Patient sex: M
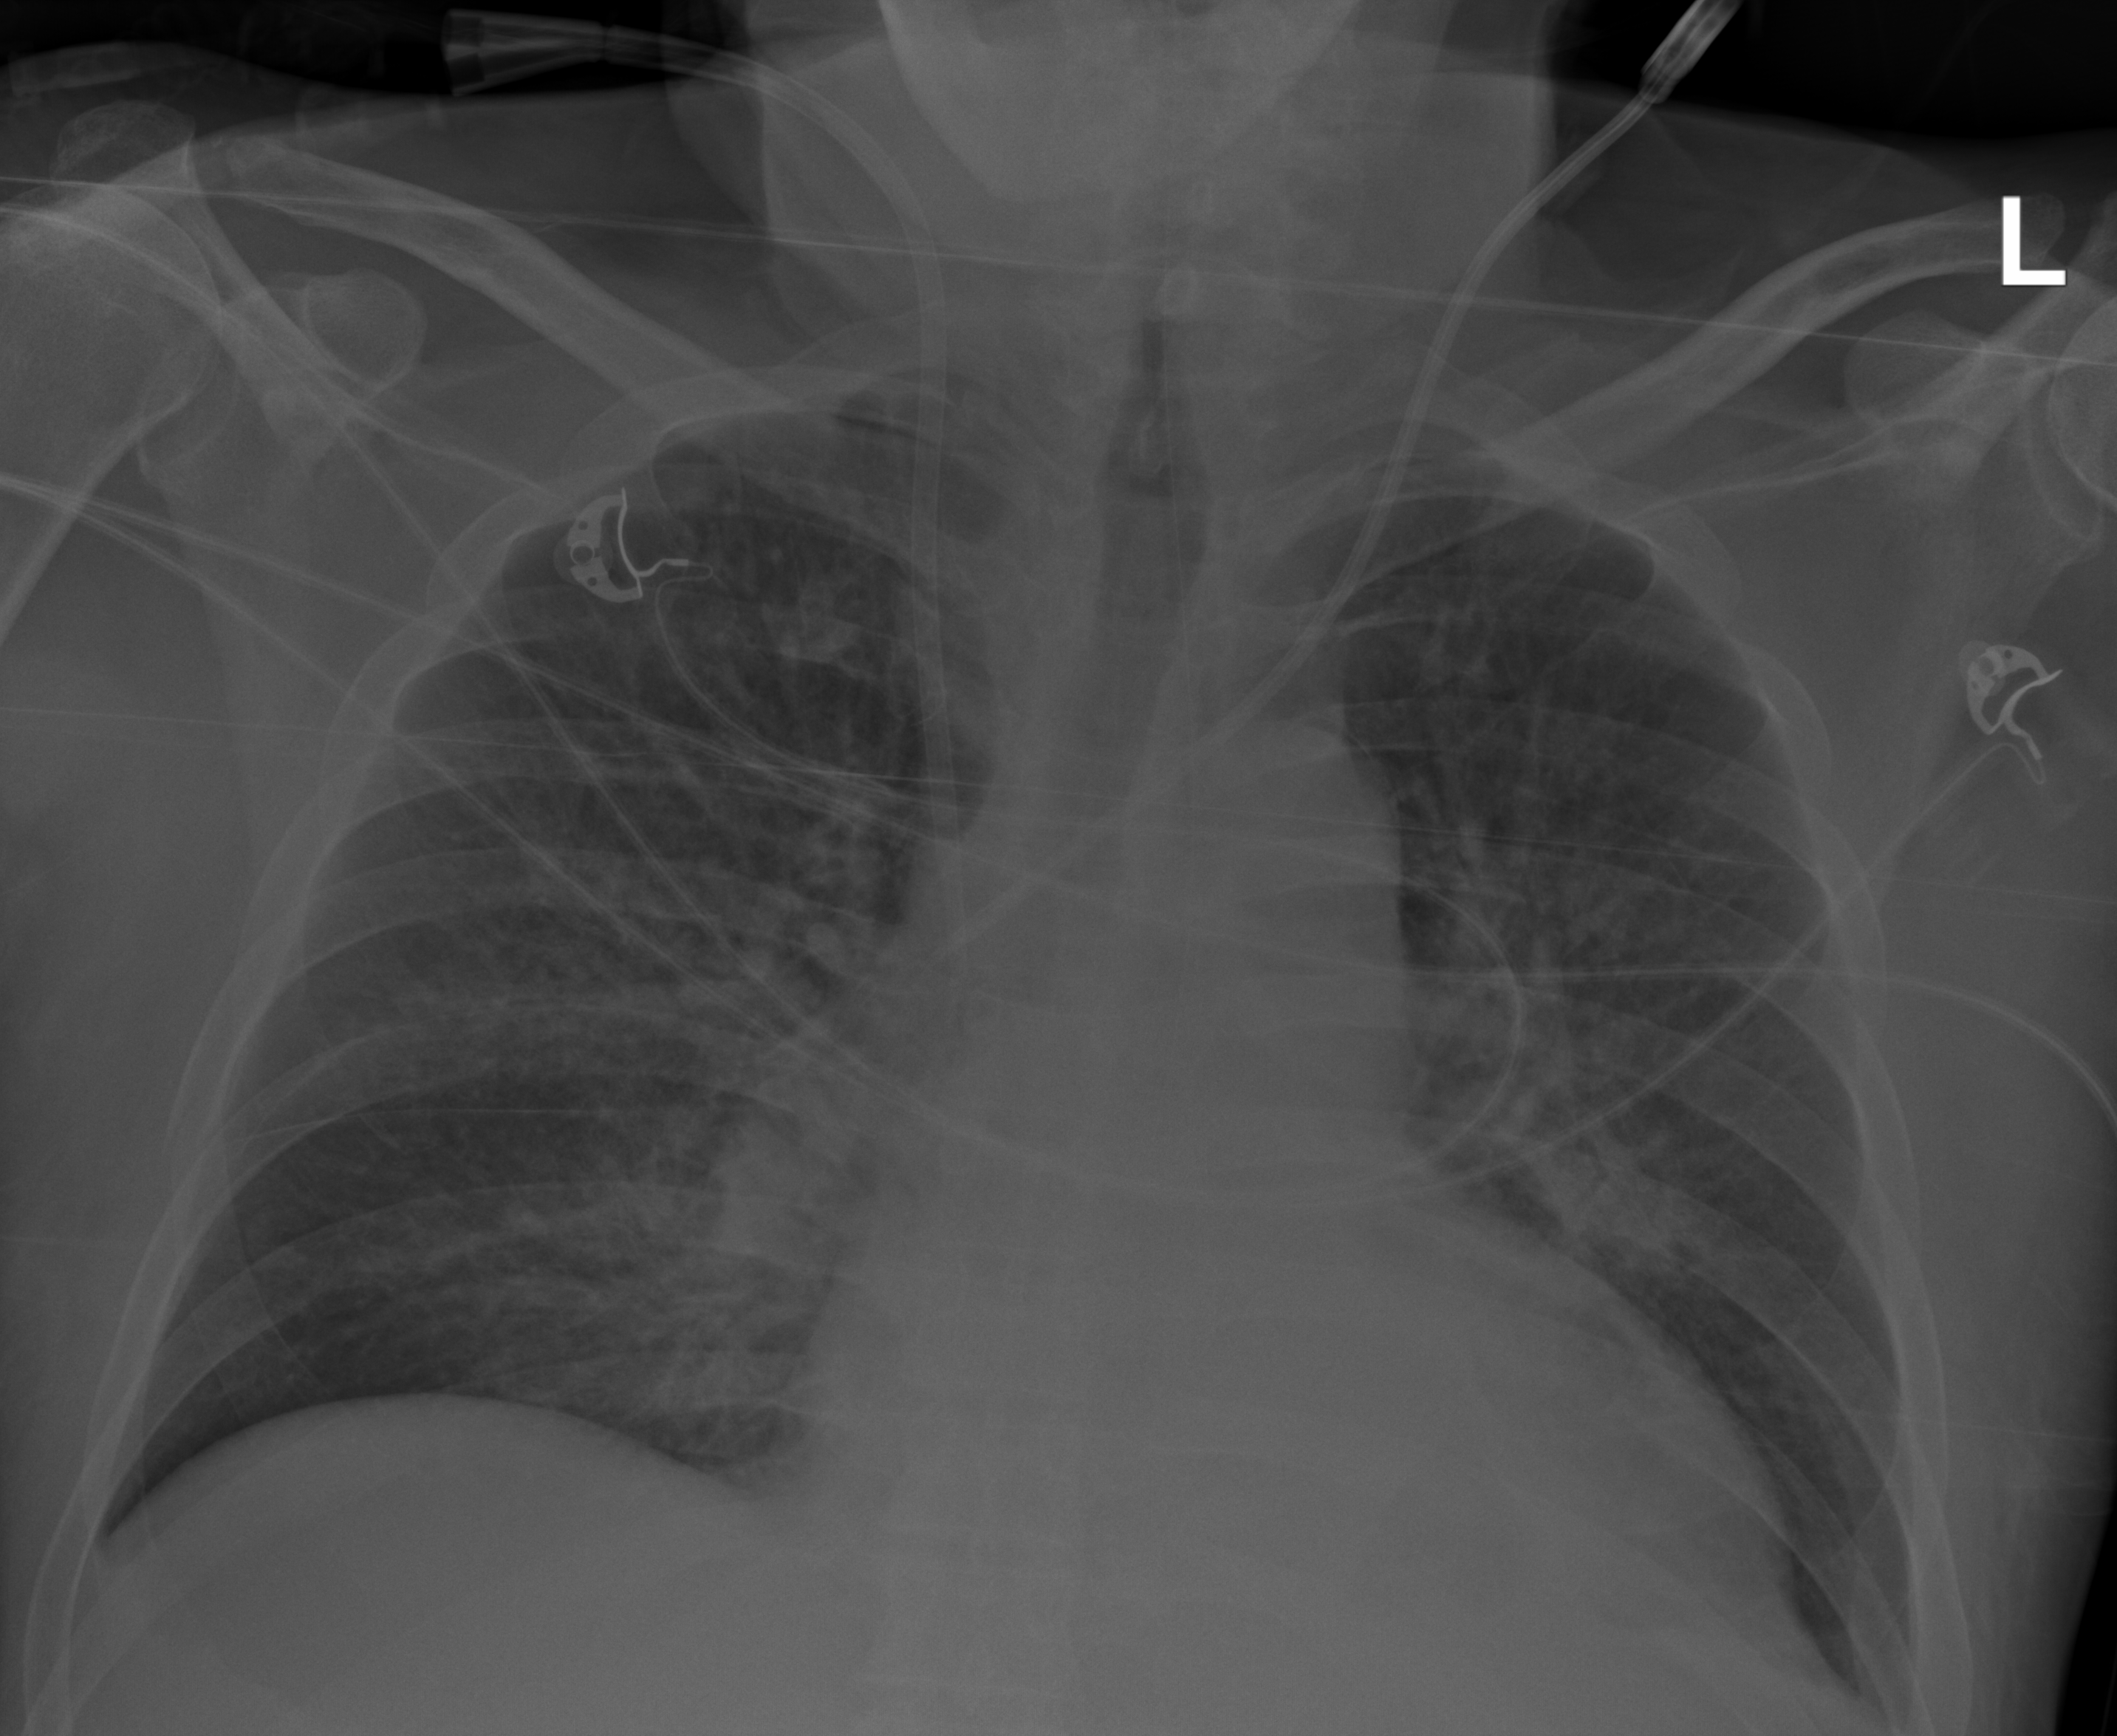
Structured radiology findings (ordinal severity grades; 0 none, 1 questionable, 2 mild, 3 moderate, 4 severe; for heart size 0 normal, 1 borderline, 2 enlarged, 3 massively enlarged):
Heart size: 0
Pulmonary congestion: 1
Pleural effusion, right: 1
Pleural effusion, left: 1
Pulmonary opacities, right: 1
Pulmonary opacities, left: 1
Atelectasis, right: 2
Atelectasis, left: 0